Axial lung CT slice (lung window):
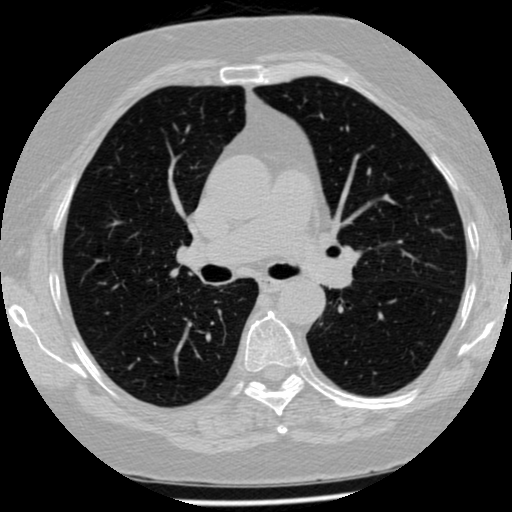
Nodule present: no